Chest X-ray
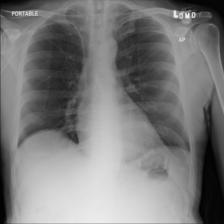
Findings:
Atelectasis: negative
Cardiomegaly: negative
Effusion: negative
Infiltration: negative
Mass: negative
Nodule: negative
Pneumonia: negative
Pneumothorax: negative
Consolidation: negative
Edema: negative
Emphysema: negative
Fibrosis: negative
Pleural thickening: negative
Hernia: negative